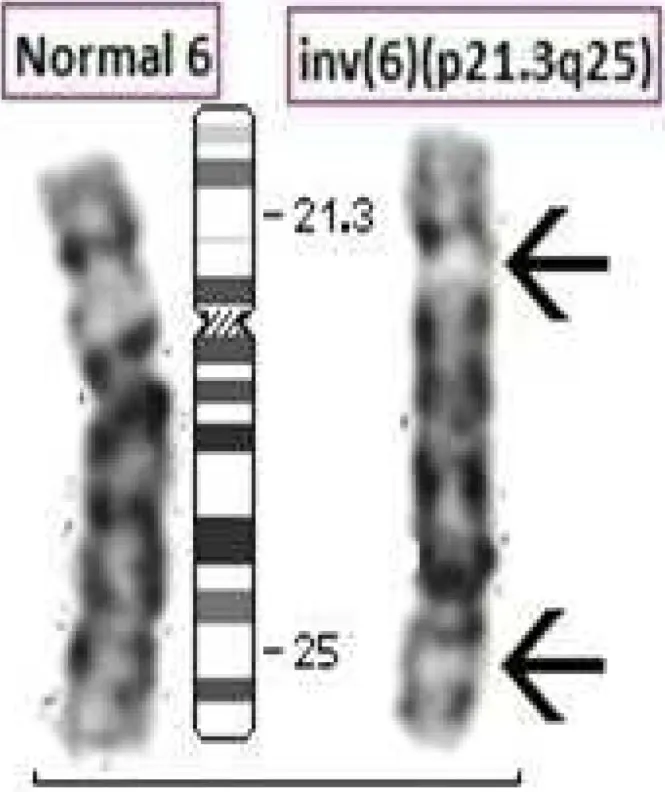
Partial karyotype of Normal Chromosome and Abnormal chromosome 6 with Ideogram of normal Chromosome 6.
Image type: pathology (giemsa)